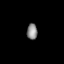
Tissue: prostate
Cell type: Fibroblasts
Senescence score: 0.8103
Nuclear area (px): 163
Mean DAPI intensity: 139.006